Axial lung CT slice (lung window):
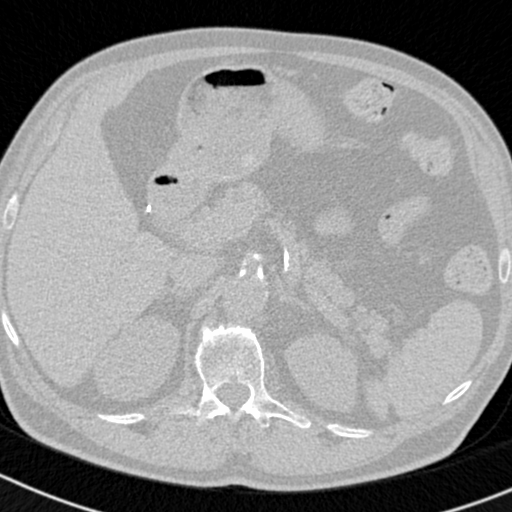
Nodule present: no